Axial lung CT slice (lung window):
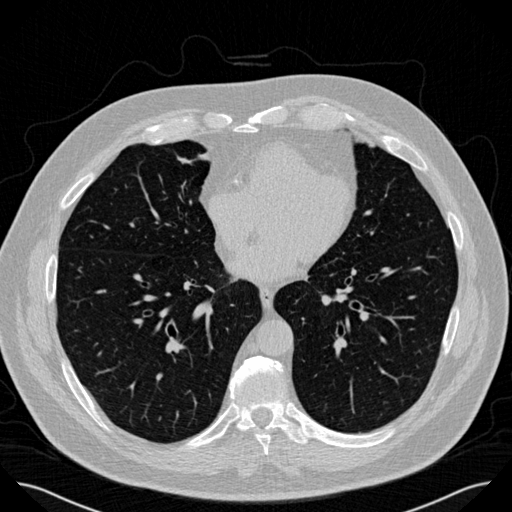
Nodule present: no